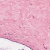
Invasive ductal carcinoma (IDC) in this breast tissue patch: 0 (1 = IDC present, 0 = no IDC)